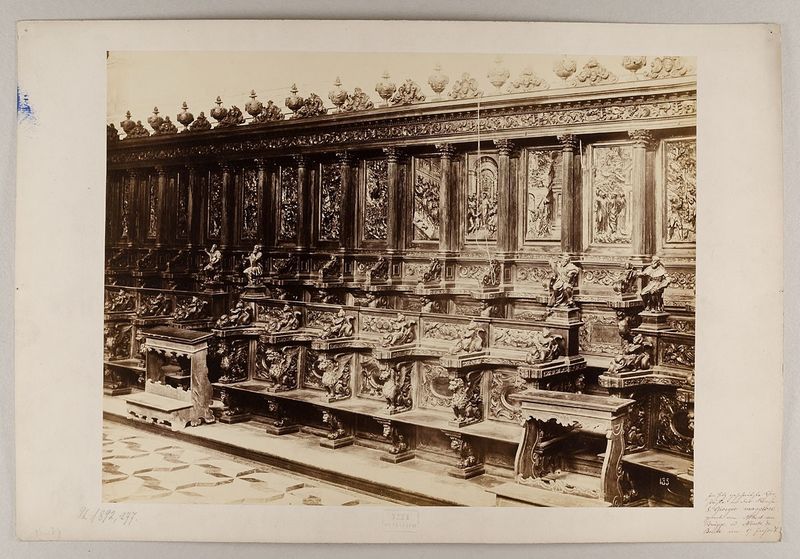
Titel: Venezia - Chorgestühl der Kirche S. Giorgio Maggiore
Künstler: Carlo Naya
Standort: Hamburg
Institution: Museum für Kunst und Gewerbe Hamburg
Schlagwörter: innenraum, kirche, foto, fotografie, photographie, photo, karton, kircheninneres, chor, details, architekturfotografie, albumin, kirchenausstattung, san, maggiore, lichtbild, giorgio, reisefotografie, architekturphotographie, bildwerke, angewandte und bildende kunst, hessische systematik, schwarzweißpositivverfahren, silbersalzverfahren, schwarzweißfotografie, reisephotographie, albuminpapier, gestühl